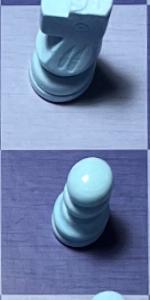
Label: Pawn_White